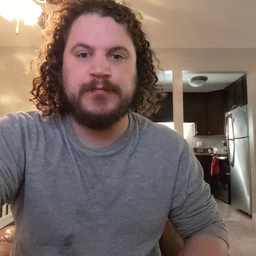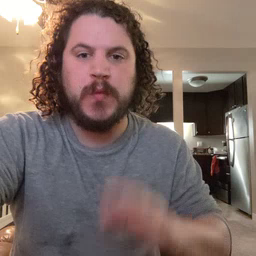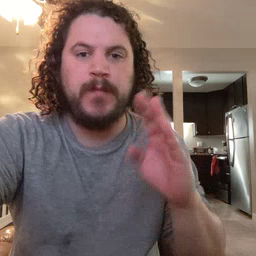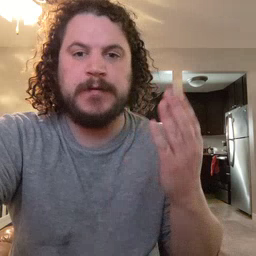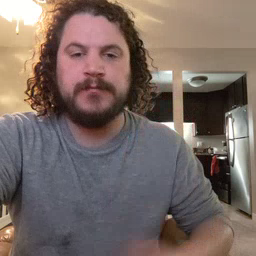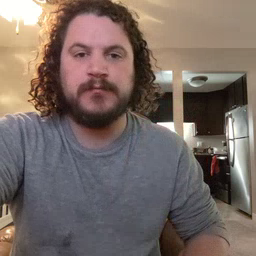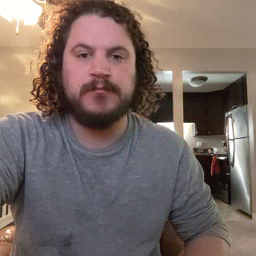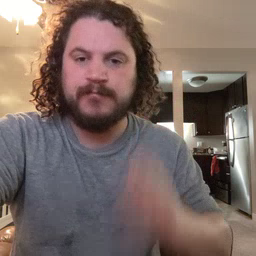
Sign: open